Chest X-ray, PA view. Patient: 43 years old, sex F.
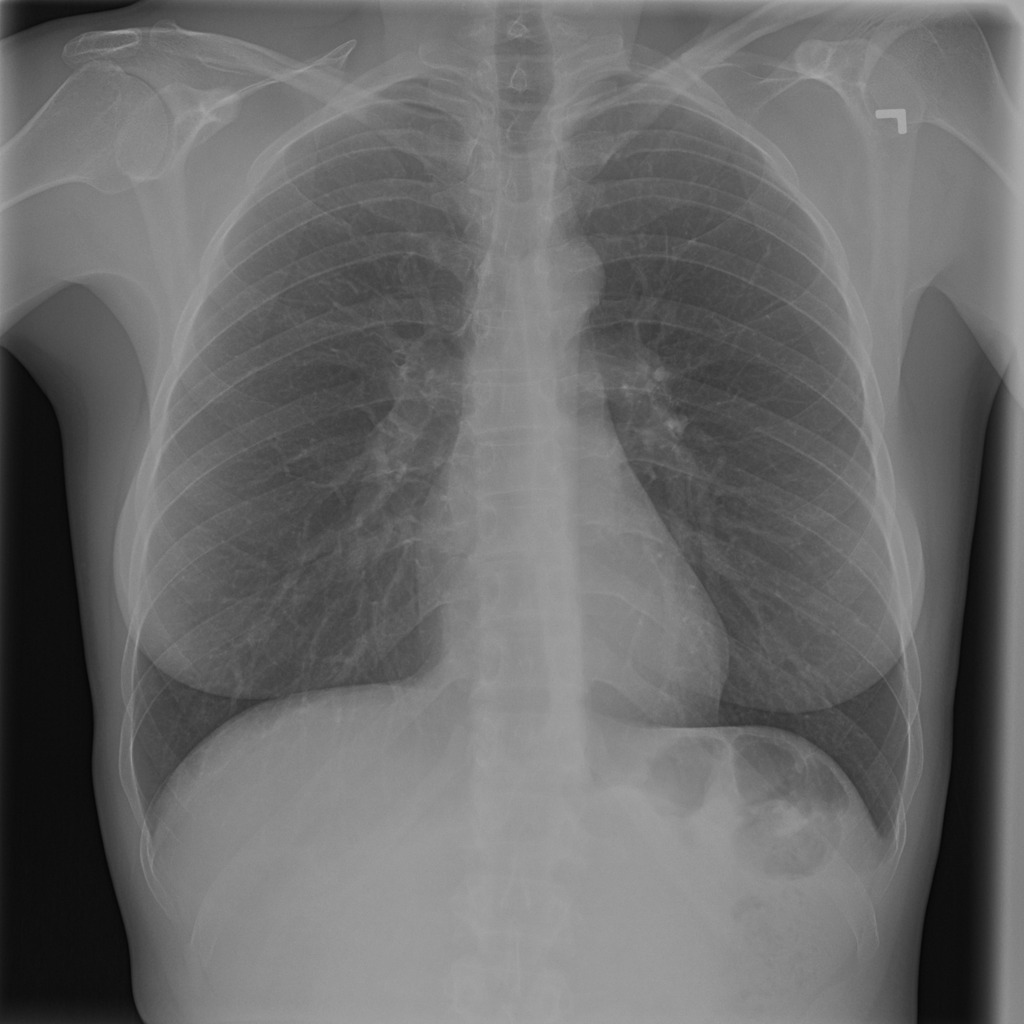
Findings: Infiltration